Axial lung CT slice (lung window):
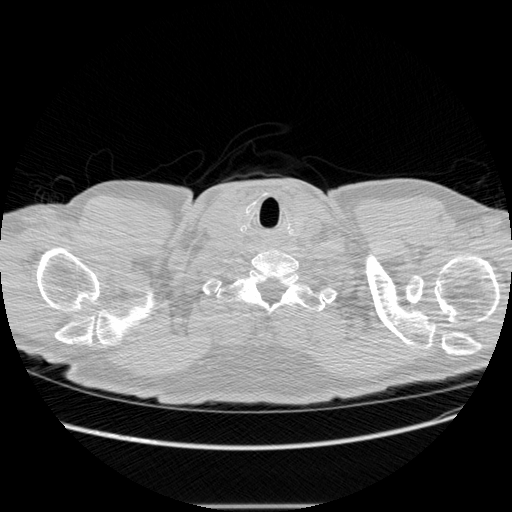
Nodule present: no